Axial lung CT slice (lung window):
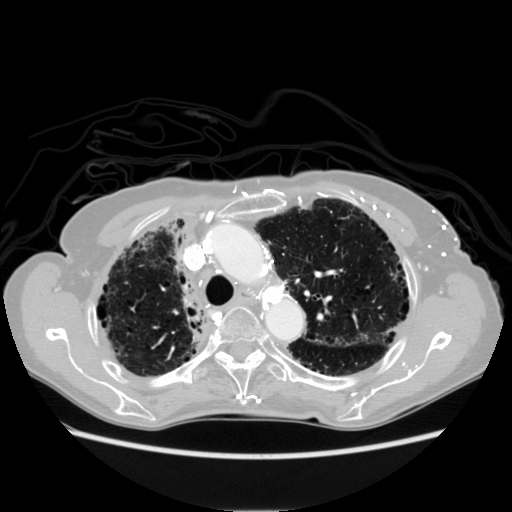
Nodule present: no